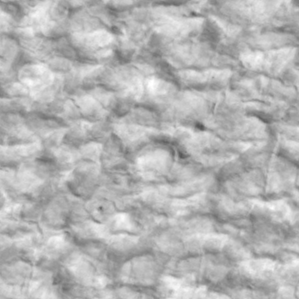
Label: non_frost